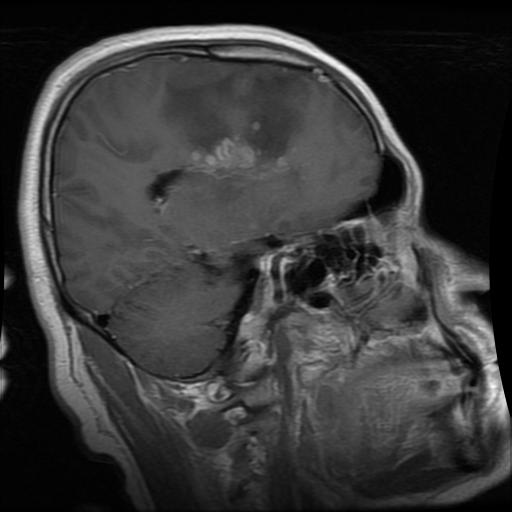
Label: glioma